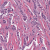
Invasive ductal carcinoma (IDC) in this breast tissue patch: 1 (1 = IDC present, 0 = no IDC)